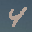
Label: 4